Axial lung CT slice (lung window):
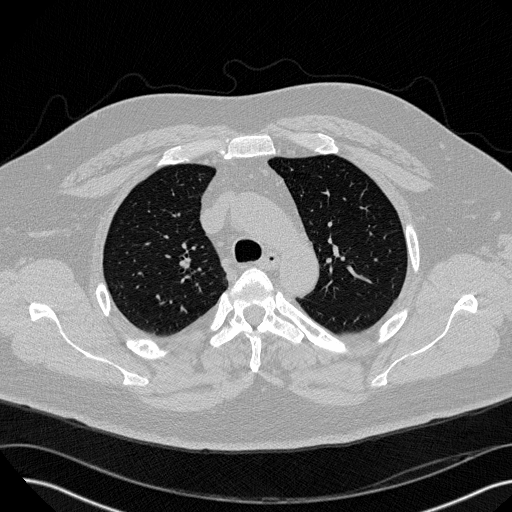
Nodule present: no